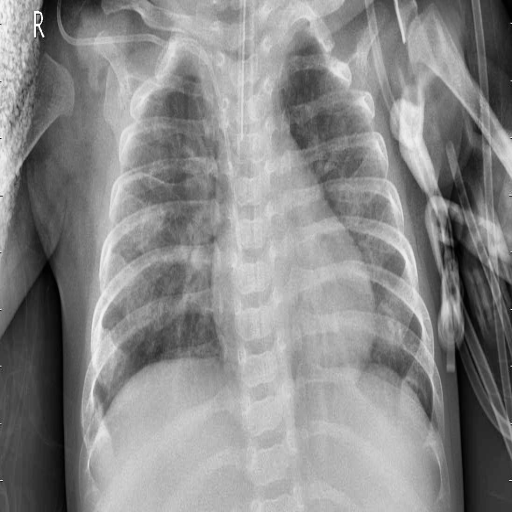
Finding: PNEUMONIA